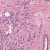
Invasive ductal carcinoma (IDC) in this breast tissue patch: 1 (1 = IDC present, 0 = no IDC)